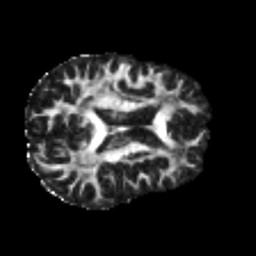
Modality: FA
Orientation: axial
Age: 23
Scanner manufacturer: philips
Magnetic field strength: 3 T
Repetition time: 8.6 s
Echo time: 0.127 s